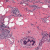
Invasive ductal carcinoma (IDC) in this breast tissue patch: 0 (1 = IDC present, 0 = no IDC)